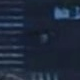
Vehicle type: Car